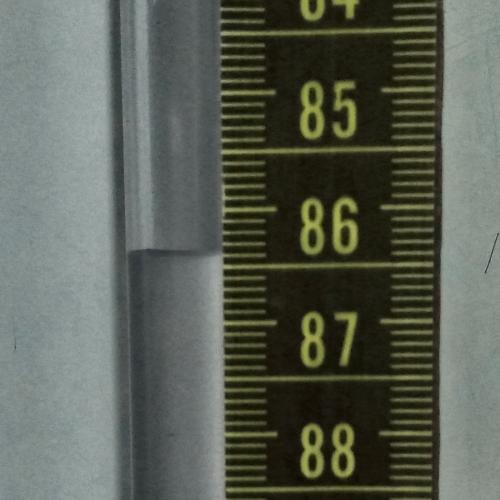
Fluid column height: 86.4 cm